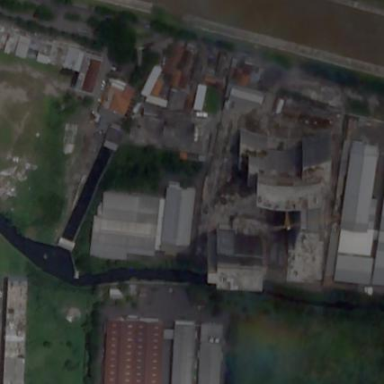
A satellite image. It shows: Industrial area.